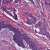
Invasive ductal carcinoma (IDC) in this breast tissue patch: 0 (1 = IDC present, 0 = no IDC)